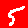
Digit: 5